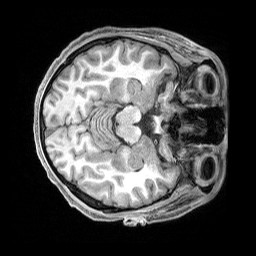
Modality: T1w
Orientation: axial
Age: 21
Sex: male
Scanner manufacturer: siemens
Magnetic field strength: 3 T
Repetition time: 2.4 s
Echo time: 0.00256 s